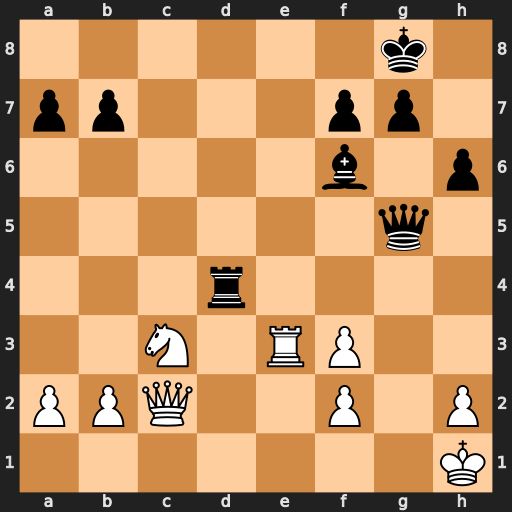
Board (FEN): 6k1/pp3pp1/5b1p/6q1/3r4/2N1RP2/PPQ2P1P/7K
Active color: w
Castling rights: -
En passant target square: -
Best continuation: Re8#